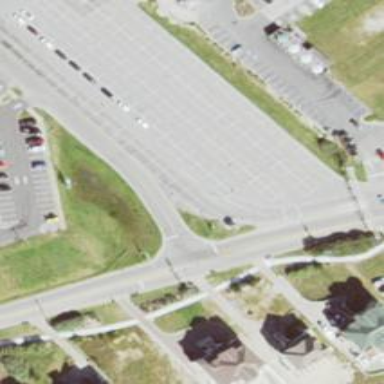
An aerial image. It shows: Primary link road with asphalt surface.